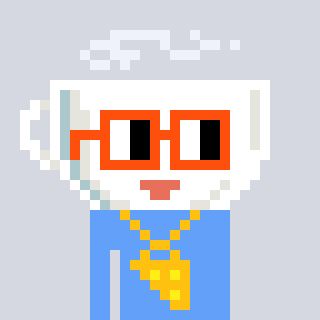
a pixel art character with square orange glasses, a mug-shaped head and a blue-colored body on a cool background